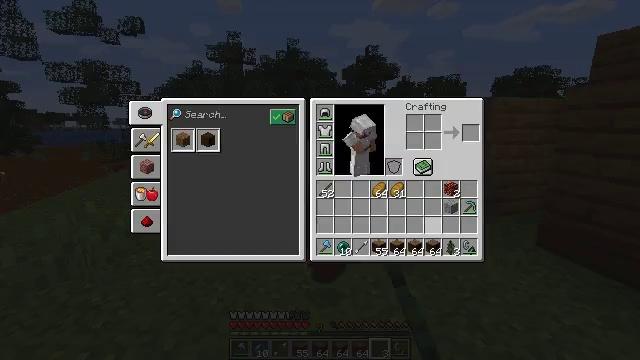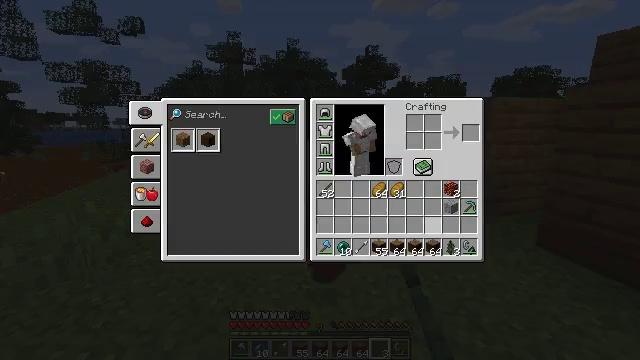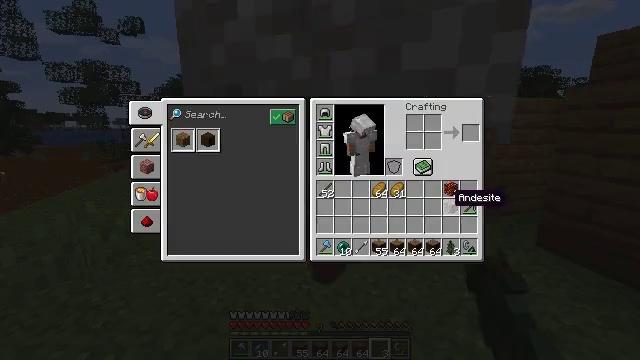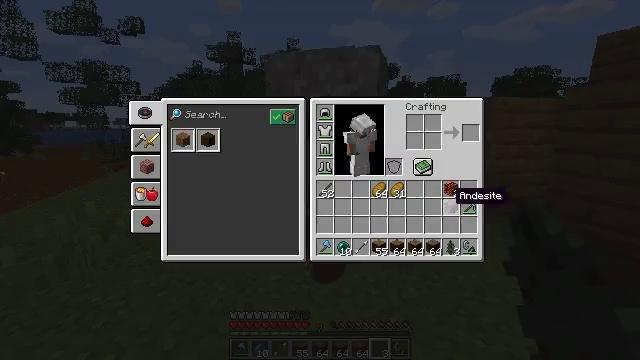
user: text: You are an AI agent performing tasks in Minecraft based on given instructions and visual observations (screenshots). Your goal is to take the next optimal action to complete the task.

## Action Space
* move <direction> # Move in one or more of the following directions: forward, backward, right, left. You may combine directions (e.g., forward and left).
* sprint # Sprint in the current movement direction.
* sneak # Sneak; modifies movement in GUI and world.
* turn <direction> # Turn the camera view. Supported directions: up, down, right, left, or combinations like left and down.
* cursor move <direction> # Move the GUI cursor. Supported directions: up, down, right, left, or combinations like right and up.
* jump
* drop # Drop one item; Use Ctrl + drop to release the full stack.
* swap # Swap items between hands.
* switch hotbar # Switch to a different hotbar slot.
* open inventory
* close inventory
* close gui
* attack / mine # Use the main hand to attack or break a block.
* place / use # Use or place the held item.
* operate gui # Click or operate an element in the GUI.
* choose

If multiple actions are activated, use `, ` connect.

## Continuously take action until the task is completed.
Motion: motion action
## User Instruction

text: Remove an emerald from the inventory.
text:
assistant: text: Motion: sprint, drop, open gui
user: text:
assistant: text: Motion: sprint, cursor move right and up, drop
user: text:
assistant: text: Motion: sprint, drop
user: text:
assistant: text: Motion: sprint